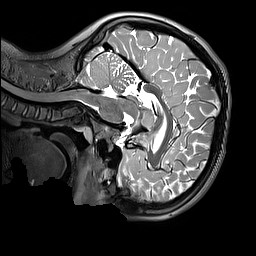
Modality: T2w
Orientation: sagittal
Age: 11
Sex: male
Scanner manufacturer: siemens
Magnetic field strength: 3 T
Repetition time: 3.2 s
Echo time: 0.408 s